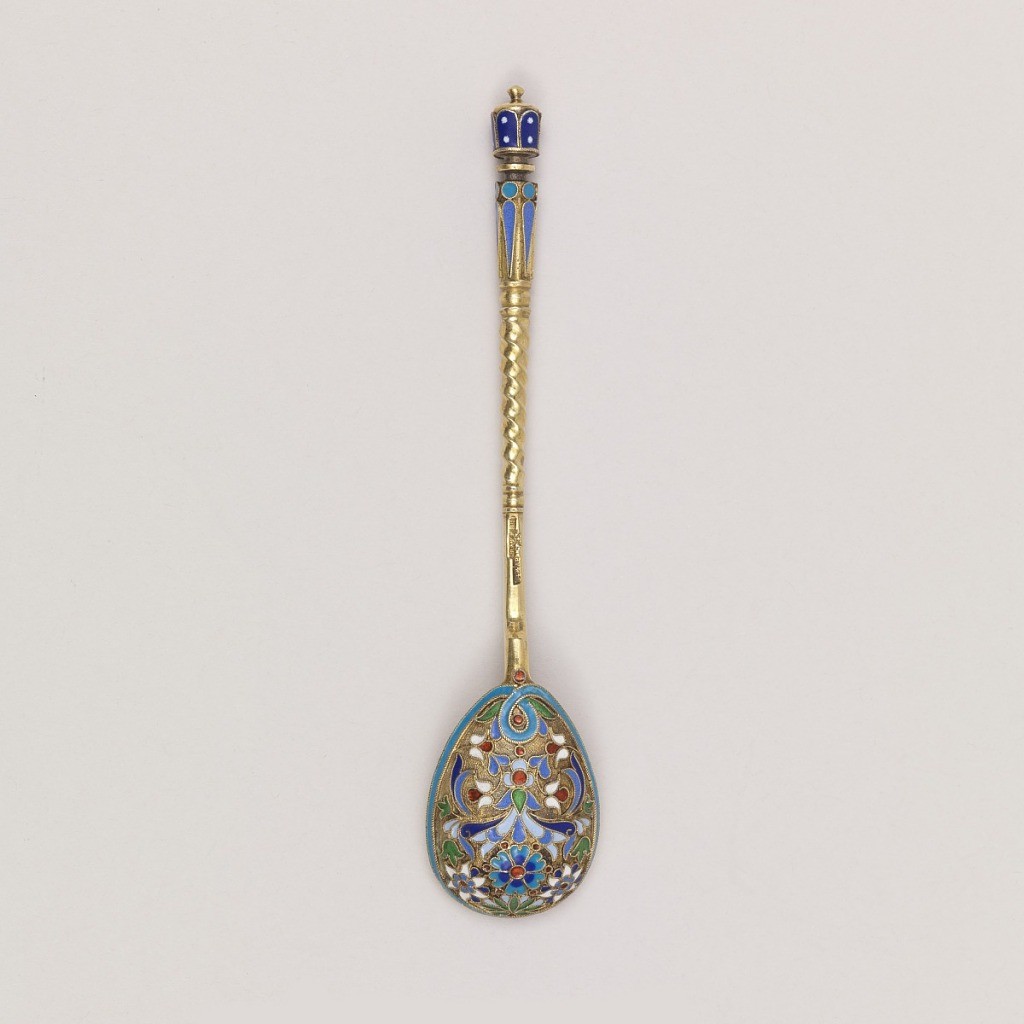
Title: Cloisonne Enamel Teaspoon, Part of a Set of Six
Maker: Pavel Ovchinnikov, Russian, 1830 - 1888
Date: ca. 1890
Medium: gold plated, metal, polychrome cloisonne enamel
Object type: spoon
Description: Spoon (a-f): straight handle, twisted in mid-section, with raised geometric cloissons towards end in blue and turquoise, and on end a lantern form with dark blue panels.  Back of bowl has raised cloissons of symmetrical stylized leaf and flower forms in blues, white, and transparent red and green, against hammered gilt ground.